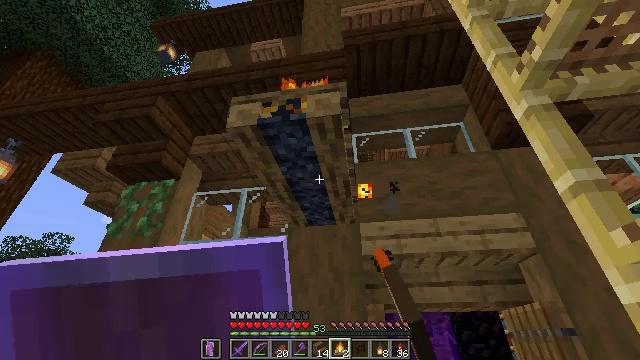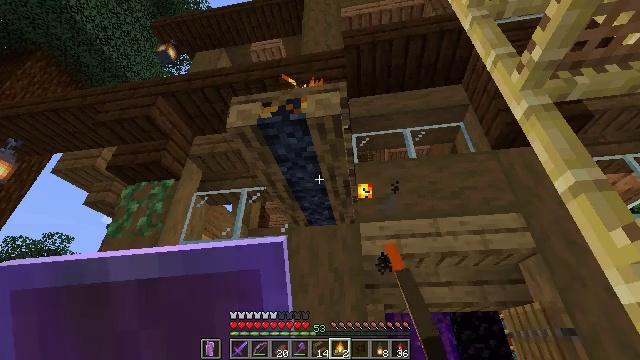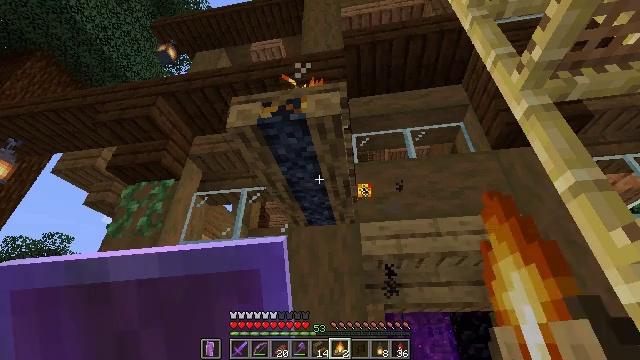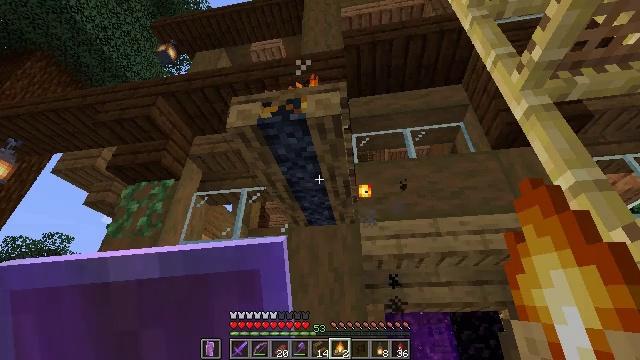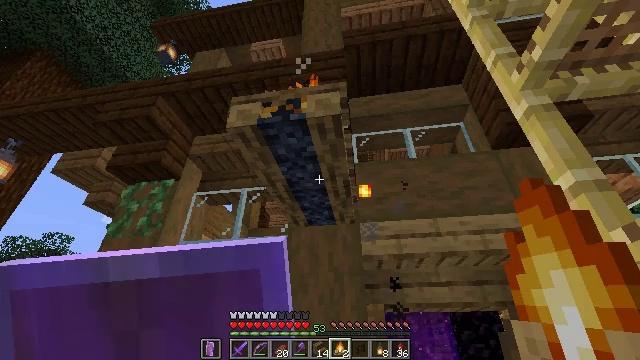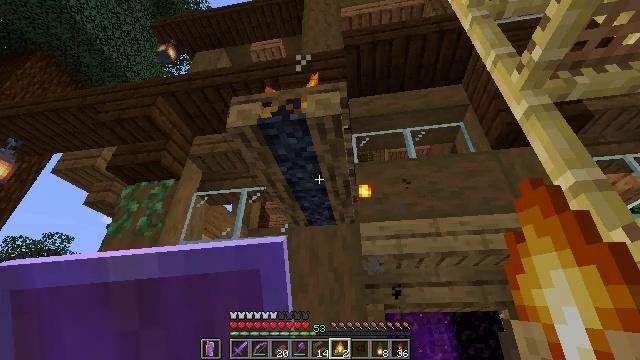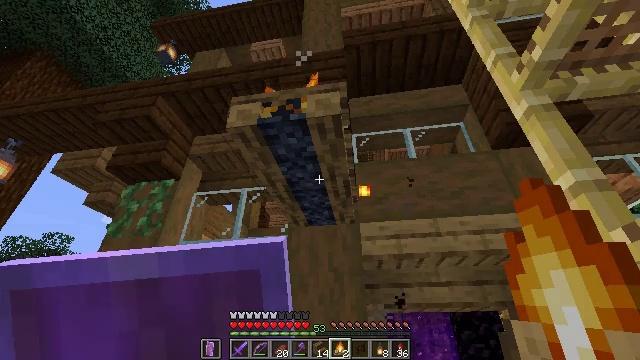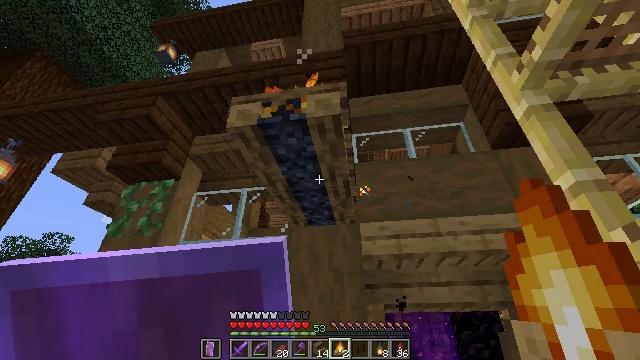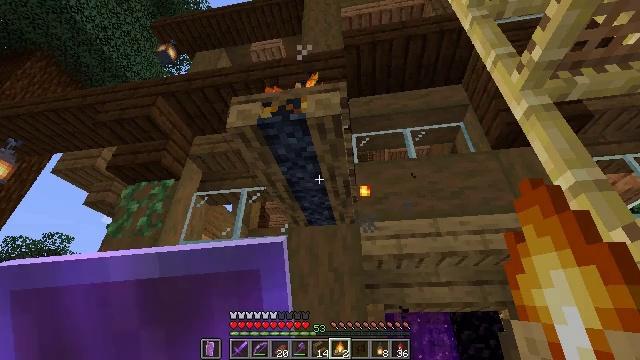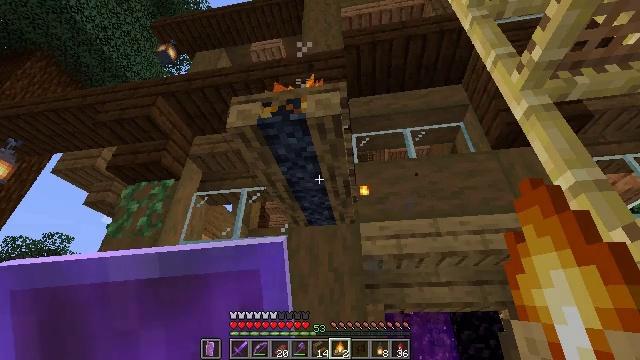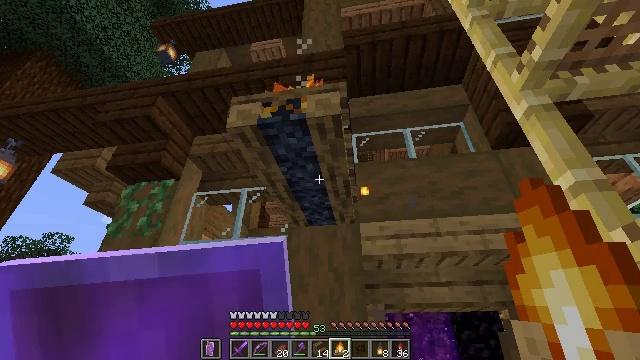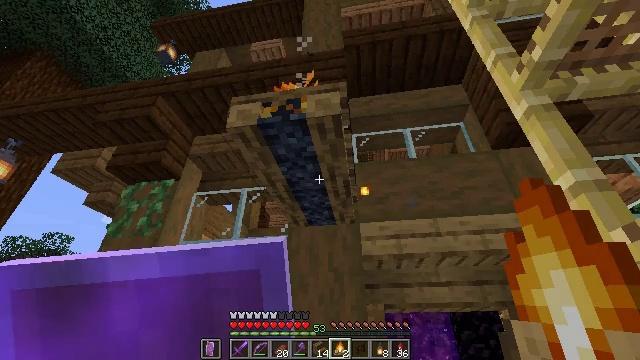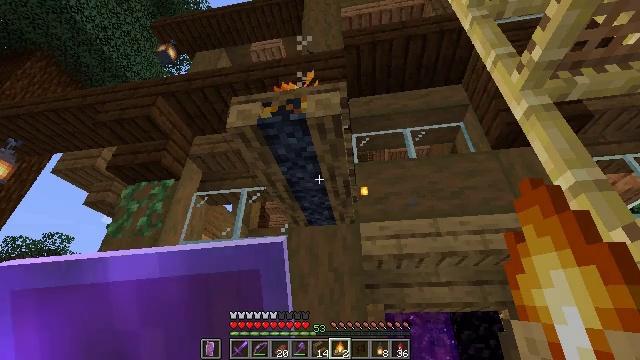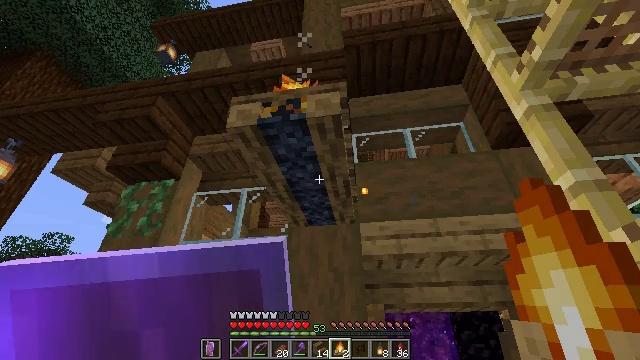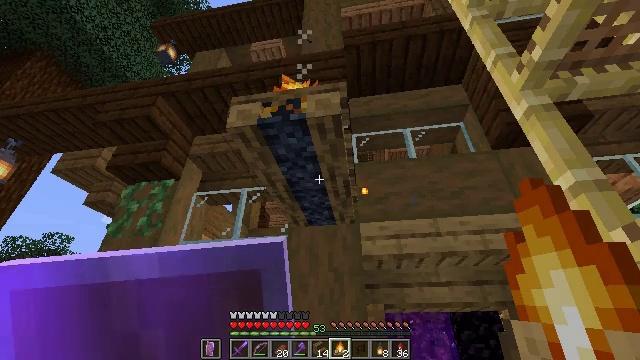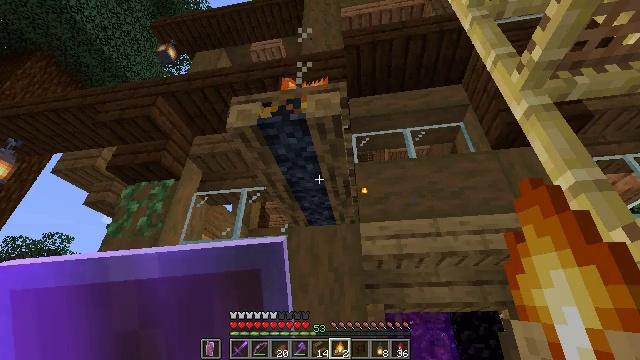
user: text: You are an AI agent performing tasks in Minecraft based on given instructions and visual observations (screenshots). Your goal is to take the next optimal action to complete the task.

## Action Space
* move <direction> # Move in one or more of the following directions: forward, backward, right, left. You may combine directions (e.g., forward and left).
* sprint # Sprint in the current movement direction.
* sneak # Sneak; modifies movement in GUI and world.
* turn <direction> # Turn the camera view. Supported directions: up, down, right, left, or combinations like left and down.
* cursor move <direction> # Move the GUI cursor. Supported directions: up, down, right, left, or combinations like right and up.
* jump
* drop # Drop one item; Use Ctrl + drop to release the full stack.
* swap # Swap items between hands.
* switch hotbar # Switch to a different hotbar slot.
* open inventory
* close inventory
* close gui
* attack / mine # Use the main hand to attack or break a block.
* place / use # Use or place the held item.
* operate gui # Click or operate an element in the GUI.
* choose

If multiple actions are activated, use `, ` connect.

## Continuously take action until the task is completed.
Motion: motion action
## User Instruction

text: Mine the campfire to collect it.
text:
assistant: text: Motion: no_op
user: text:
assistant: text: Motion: no_op
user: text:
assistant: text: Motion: no_op
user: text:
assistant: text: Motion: no_op
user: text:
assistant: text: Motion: no_op
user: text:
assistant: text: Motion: no_op
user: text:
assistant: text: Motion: no_op
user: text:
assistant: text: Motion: no_op
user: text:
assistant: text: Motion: no_op
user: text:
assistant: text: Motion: no_op
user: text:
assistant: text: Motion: no_op
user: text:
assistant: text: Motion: no_op
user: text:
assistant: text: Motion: no_op
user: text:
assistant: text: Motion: no_op
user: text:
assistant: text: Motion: sneak
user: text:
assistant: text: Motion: sneak, turn left and up
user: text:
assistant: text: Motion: sneak, turn left and up
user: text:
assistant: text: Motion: sneak
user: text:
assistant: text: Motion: sneak
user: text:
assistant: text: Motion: sneak
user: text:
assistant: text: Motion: sneak
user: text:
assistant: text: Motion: sneak
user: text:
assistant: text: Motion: sneak
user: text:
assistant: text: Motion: sneak
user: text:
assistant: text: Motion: sneak
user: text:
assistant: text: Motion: sneak
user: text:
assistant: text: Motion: sneak
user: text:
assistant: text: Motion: sneak
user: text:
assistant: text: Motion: sneak
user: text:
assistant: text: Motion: sneak